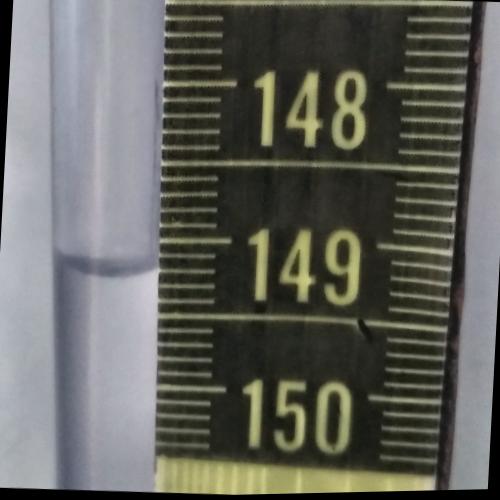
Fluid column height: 149.2 cm